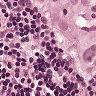
Metastatic tissue present: yes